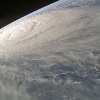
Label: cloud